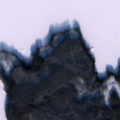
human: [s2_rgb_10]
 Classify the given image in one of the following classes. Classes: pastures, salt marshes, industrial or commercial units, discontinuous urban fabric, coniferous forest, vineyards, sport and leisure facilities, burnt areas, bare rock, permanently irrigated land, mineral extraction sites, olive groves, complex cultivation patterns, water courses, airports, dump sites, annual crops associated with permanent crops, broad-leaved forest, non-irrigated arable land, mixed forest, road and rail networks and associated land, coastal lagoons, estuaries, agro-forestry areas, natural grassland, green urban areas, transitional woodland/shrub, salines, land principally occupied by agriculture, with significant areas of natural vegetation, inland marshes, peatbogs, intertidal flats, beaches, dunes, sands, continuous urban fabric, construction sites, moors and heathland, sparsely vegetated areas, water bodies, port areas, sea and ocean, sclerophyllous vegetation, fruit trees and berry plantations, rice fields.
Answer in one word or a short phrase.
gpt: coniferous forest, mixed forest, water bodies